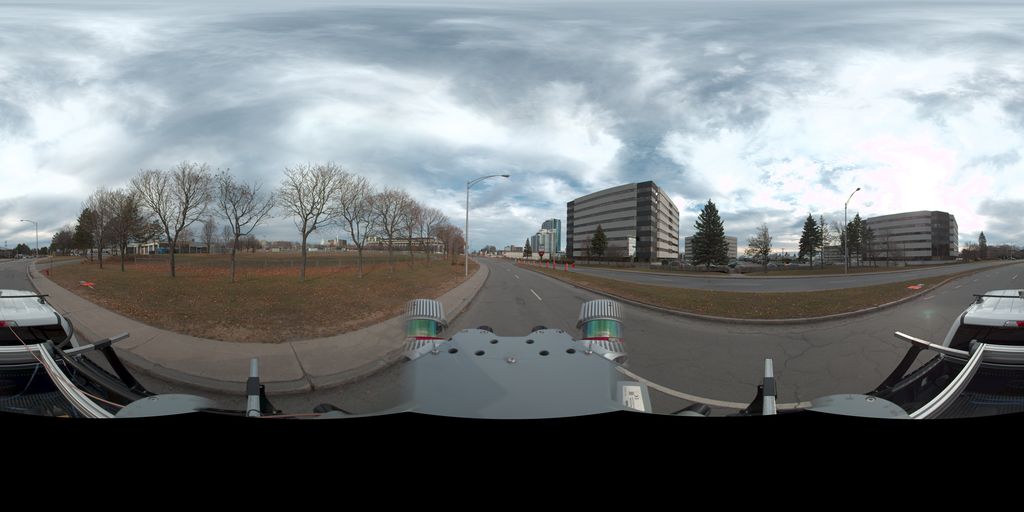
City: quebec_city